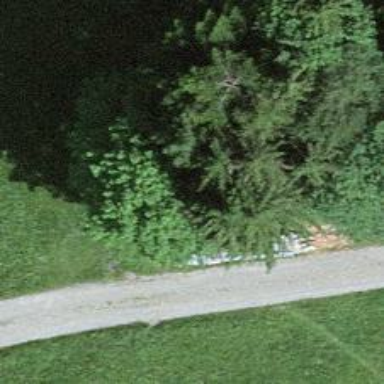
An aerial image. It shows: Bench for seating.